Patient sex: F
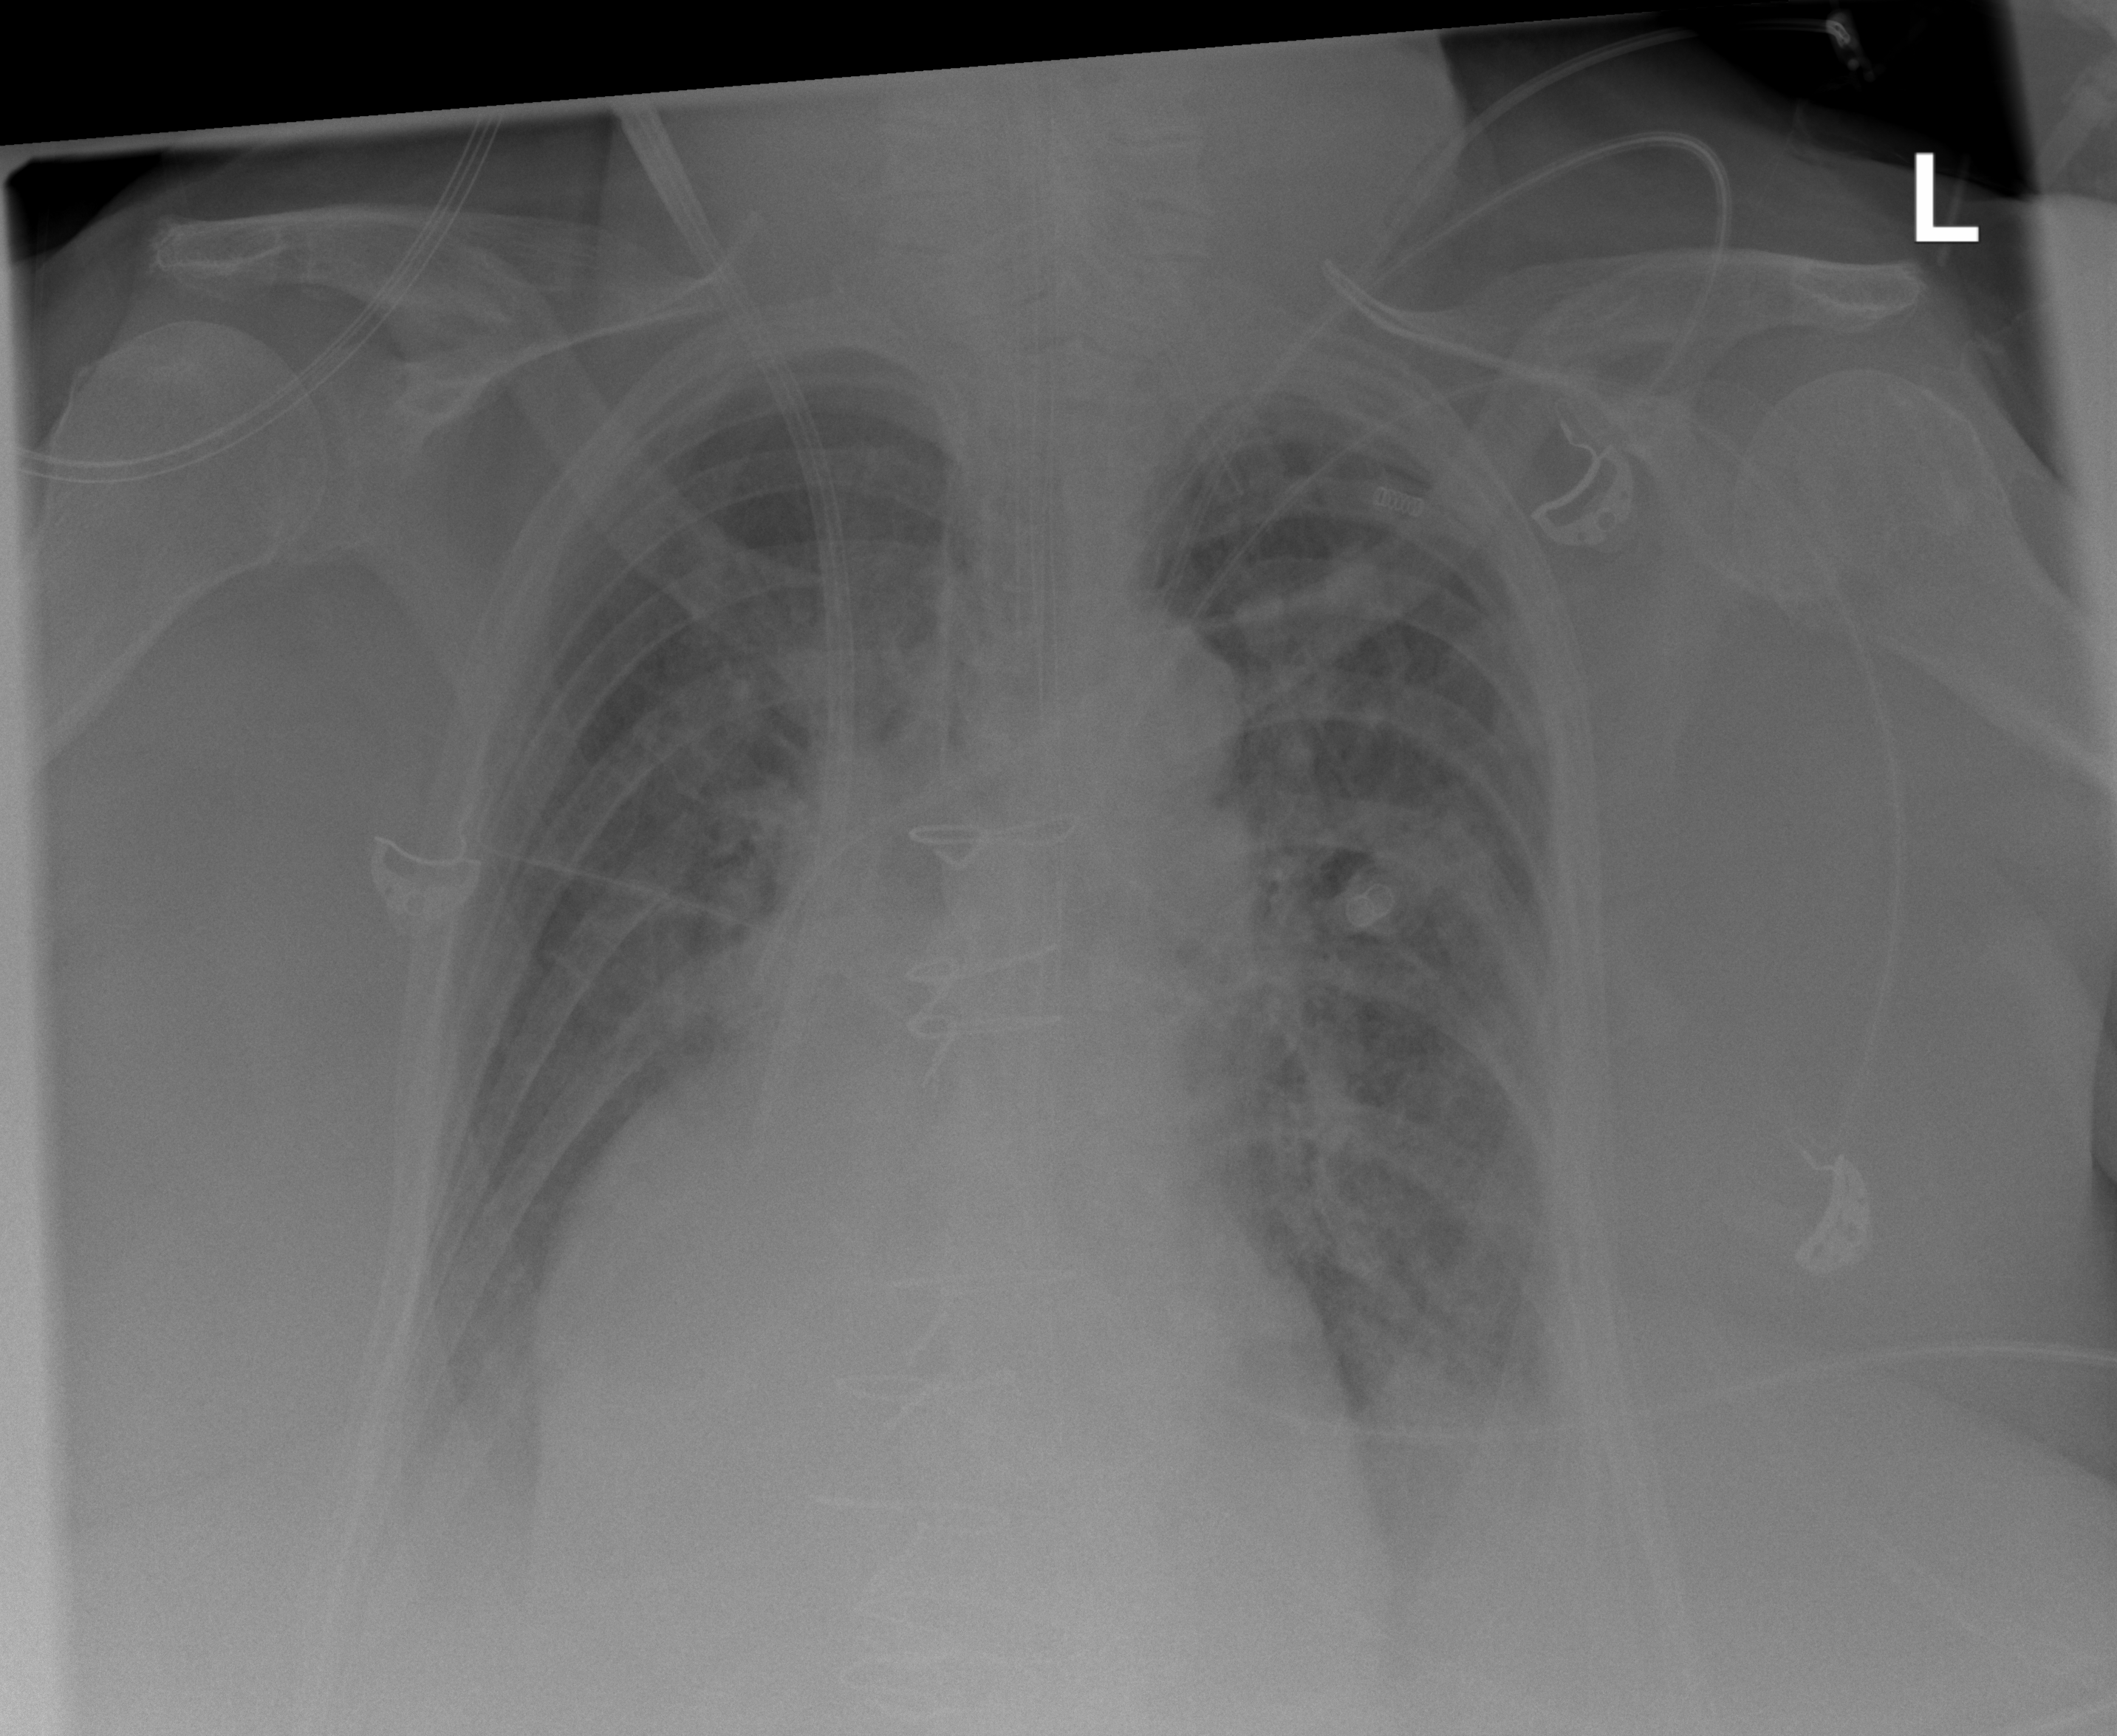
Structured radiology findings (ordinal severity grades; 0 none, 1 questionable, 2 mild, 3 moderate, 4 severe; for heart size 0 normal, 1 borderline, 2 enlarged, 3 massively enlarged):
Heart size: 2
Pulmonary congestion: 2
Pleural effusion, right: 2
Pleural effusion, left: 2
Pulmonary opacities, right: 2
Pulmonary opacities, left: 2
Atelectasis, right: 0
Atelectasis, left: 0